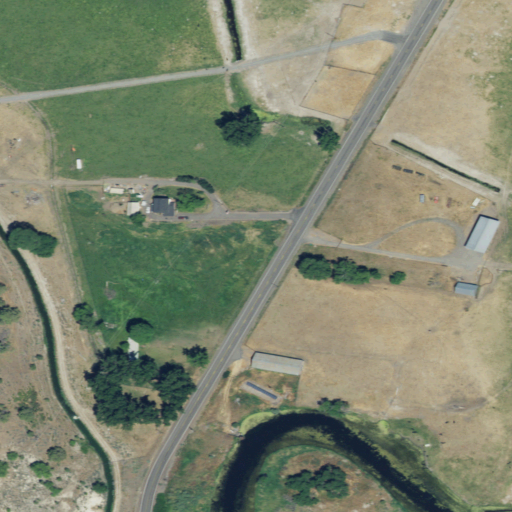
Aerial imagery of valley in Oregon named Poe Valley containing pasture, open development, cultivated crops, shrub, low intensity development, grassland, and open water